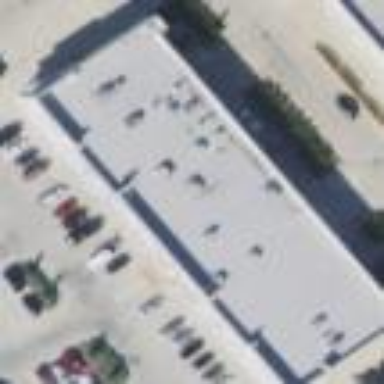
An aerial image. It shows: Retail building.